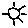
Label: sun